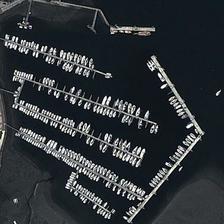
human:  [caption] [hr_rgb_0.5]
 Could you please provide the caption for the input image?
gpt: the boats are of different sizes, and the water is dark green .

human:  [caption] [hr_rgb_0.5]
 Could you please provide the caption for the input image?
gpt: many boats are orderly in a large port .

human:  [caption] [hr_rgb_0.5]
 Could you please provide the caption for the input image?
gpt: many boats are orderly in a large port .

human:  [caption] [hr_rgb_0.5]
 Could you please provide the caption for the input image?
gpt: many white ships docked at the port,some of them are blue .

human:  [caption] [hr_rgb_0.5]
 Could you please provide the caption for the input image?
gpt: many white ships docked at the port,some of them are blue .